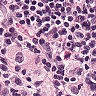
Metastatic tissue present: yes